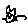
Label: cat